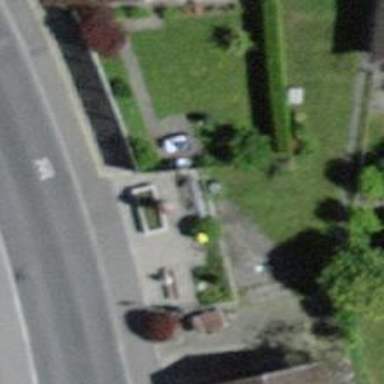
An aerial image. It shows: Post box.